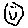
Label: smiley face